A scalogram of one vibration snapshot from a rotating bearing is shown, computed with a continuous wavelet transform. Classify the bearing condition as one of: normal, inner_race, outer_race, ball.
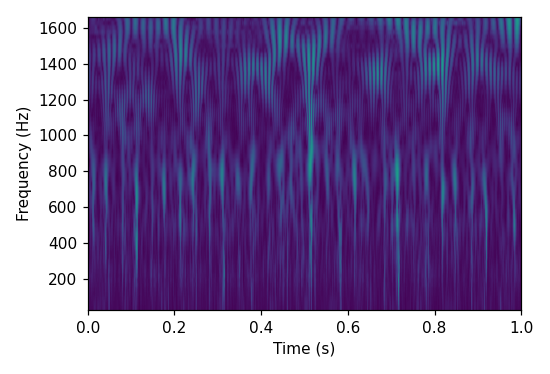
Answer: ball